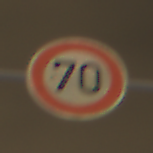
Verkehrszeichen: Geschwindigkeit70
Umgebung: Outdoor, Urban
Tageszeit: Night
Wetter: Overcast
Licht: Artificial
Jahreszeit: NotSpecified
Kontrast: MediumContrast